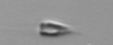
Label: Calciopappus